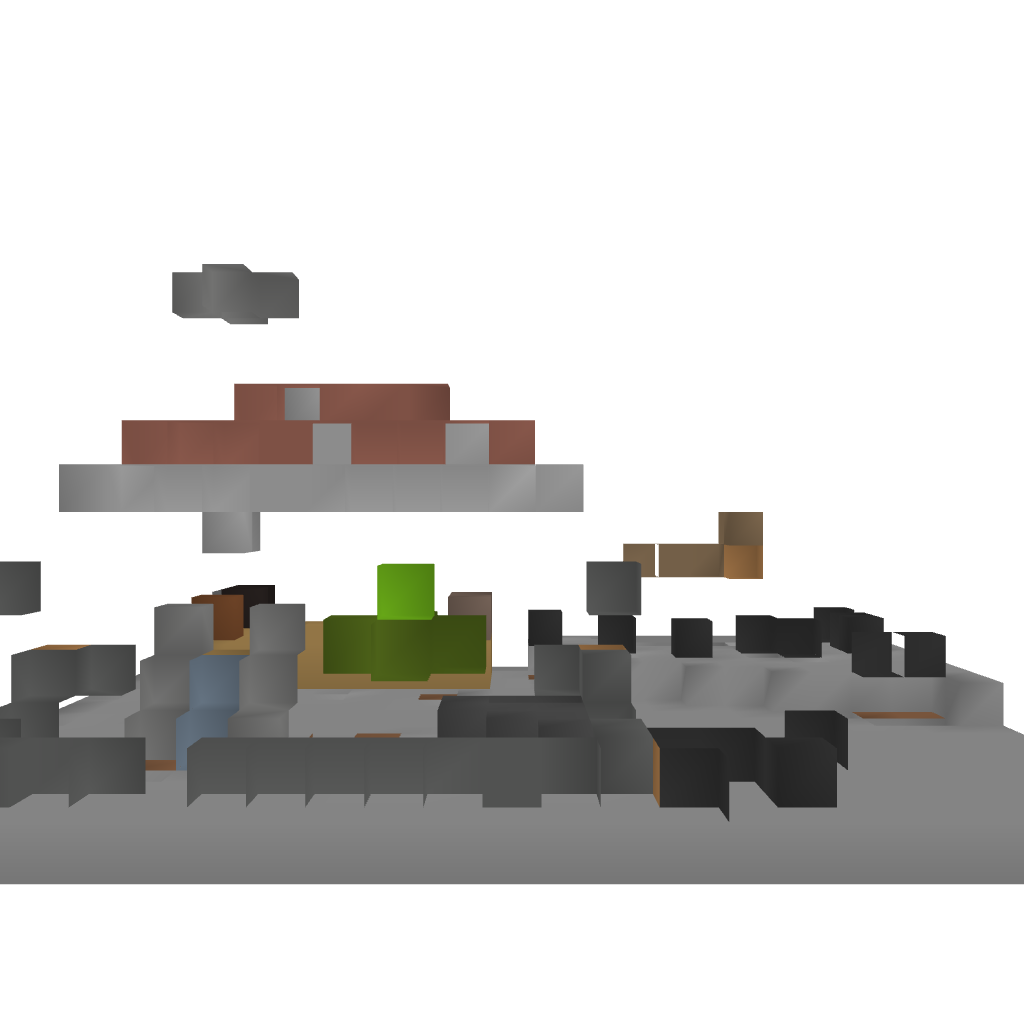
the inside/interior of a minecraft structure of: Small Modern House